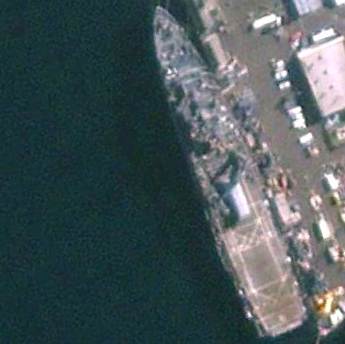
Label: combat